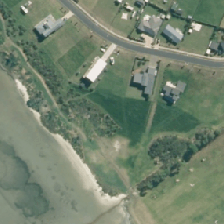
Land cover: low_producing_grassland